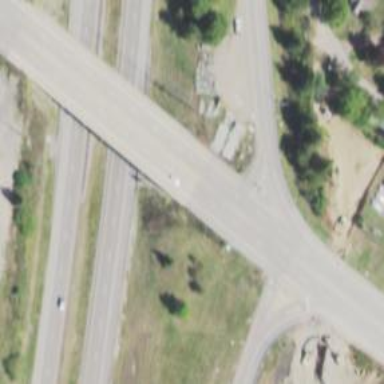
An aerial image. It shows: Tertiary road on asphalt surface on bridge.